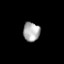
Tissue: skin
Cell type: Epithelial cells
Senescence score: 0.9079
Nuclear area (px): 314
Mean DAPI intensity: 170.557